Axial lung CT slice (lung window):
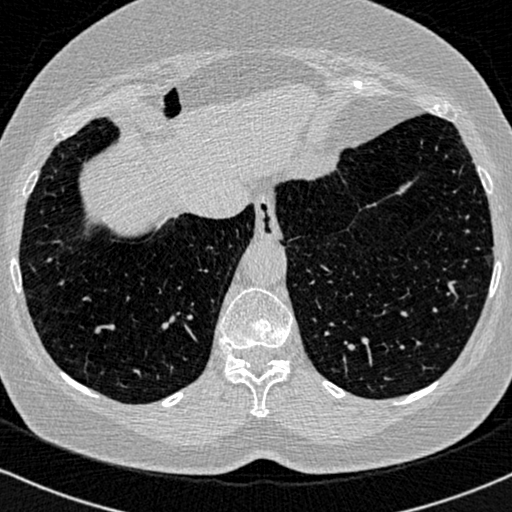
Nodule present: no